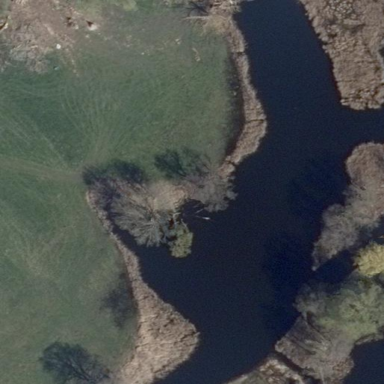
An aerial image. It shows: Beautiful wet meadow natural wetland.